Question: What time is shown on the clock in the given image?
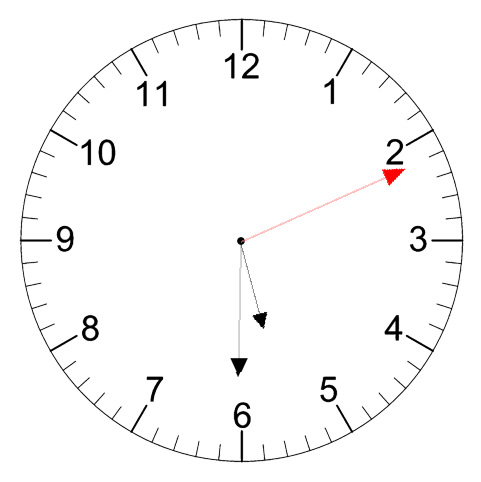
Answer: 05:30:11